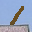
Label: 1